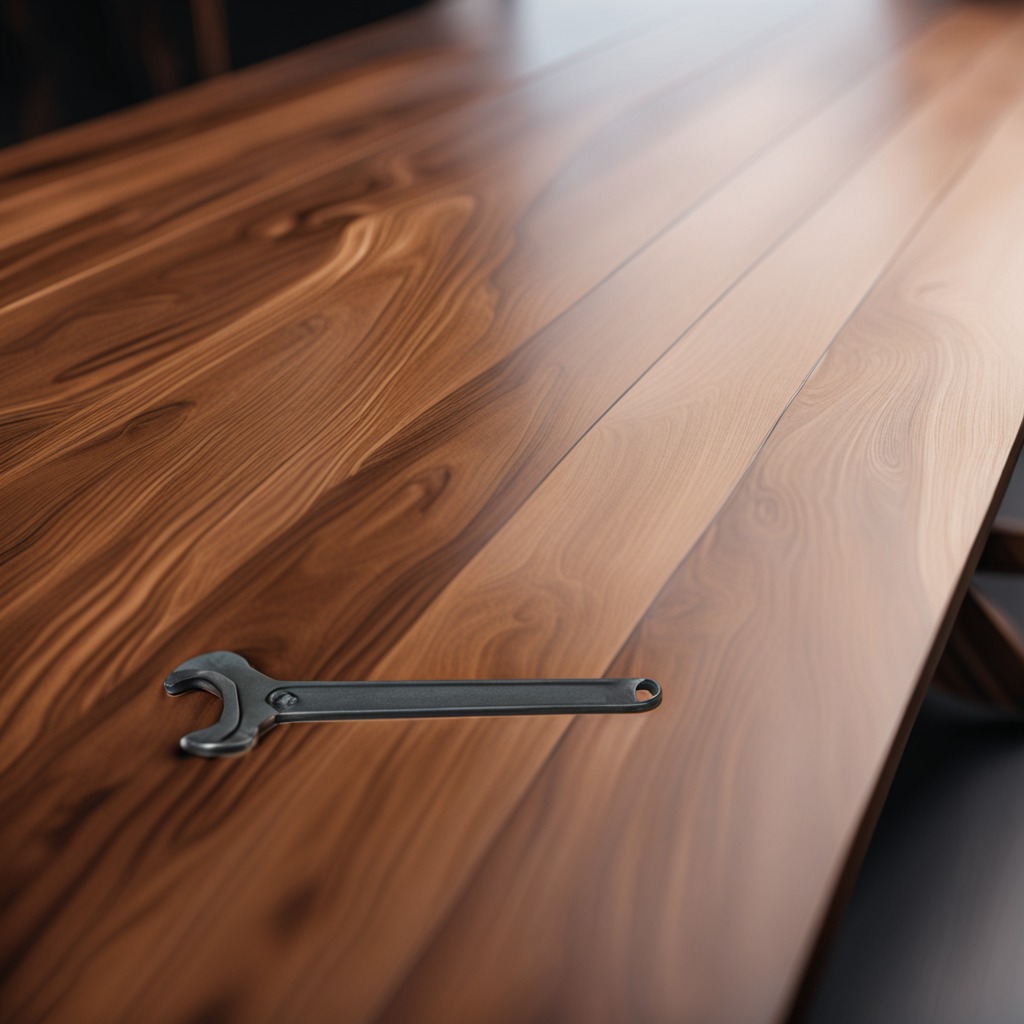
A wrench is lying on a wooden table in a carpentry studio.